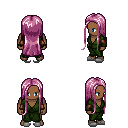
a pixel art fantasy rpg character, male body template, human, dark skin, green robe, magenta pants, pink extra-long hairstyle, cloth bracers, white slippers, four views (front, back, left, right), 2x2 character sprite sheet, small pixel art, hard edges, no anti-aliasing